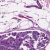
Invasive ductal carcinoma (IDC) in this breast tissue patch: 0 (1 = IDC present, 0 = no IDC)